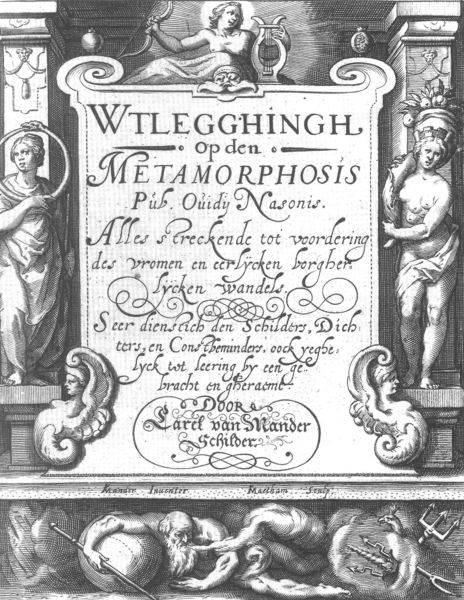
Titel: Titelseite zu: Karel van Mander, Wtlegghingh opden Metamorphosis
Künstler: Jacob Matham
Schlagwörter: nackt, grau, säule, bart, stein, füllhorn, schrift, bogen, grafik, buch, druck, radierung, stich, titel, mythologie, buchtitel, götter, harfe, lyra, amor, globus, dreizack, metamorphosis, methamorphose